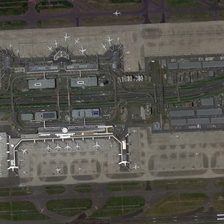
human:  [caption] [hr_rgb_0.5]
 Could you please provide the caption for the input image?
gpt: many planes are parked in two sides of a large building in an airport .

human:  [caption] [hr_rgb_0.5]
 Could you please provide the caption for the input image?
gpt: many planes are parked in two sides of a large building in an airport .

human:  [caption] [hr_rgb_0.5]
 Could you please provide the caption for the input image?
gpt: many planes are parked in two sides of a large building in an airport .

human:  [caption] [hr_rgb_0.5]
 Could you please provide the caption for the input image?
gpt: many planes are parked in two sides of a large building in an airport .

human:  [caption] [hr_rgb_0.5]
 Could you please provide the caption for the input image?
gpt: many planes are parked in two sides of a large building in an airport .